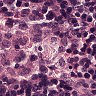
Metastatic tissue present: no